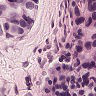
Metastatic tissue present: yes